Question: I recently started coding in c #(in may this year) and well I find it best to learn by working with code. this application <URL>.
I am trying to recreate it however mine will be saving the information into an sql database(new at this as well). I am having some coding problems though as it does not do what I expect it to do. THis is the main code I am using.
'''
private void GetTotalTimer()
{
//This gets the window that a user has open
SqlConnection RConn = new SqlConnection(@"server=ANDILE-PC;Initial Catalog=Log Records;Integrated Security=SSPI;");
string Connstring = RConn.ToString();
DateTime now = DateTime.Now;
IntPtr hwnd = APIFunc.getforegroundWindow();
Int32 pid = APIFunc.GetWindowProcessID(hwnd);
Process p = Process.GetProcessById(pid);
appName = p.ProcessName;
string time = now.ToString();
const int nChars = 256;
int handle = 0;
StringBuilder Buff = new StringBuilder(nChars);
handle = GetForegroundWindow();
appltitle = APIFunc.ActiveApplTitle().Trim().Replace("", "");
string queryString = "Select Top 1[Window Title] FROM [TimerLogs]";
using (RConn)
{
using (SqlCommand command = RConn.CreateCommand())
{
command.CommandText = queryString;
RConn.Open();
using (SqlDataReader reader = command.ExecuteReader())
{
while (reader.Read())
{
string windowtitle = reader["Window Title"].ToString();
if (appltitle != windowtitle)
{
endTime = DateTime.Now;
appduration = endTime.Subtract(startTime);
cmd = new SqlCommand("insert into [TimerLogs] values (@time,@appName,@appltitle,@Elapsed_Time,@userName)", RConn);
cmd.Parameters.AddWithValue("@time", time);
cmd.Parameters.AddWithValue("@appName", appName);
cmd.Parameters.AddWithValue("@appltitle", appltitle);
cmd.Parameters.AddWithValue("@Elapsed_Time", appduration.ToString());
cmd.Parameters.AddWithValue("@userName", userName);
cmd.ExecuteNonQuery();
RConn.Close();
}
}
reader.Close();
}
RConn.Close();
}
}
}
'''
Unfortunately this is the result.

it is not saving the data as I expect it to. What am i doing wrong I had thought that with the sql reader it would first check for a value and only save if they do not match however it is saving whether there is a match or not.
my reader is returning "{System.Data.SqlClient.SqlDataReader}" instead of the data in the table
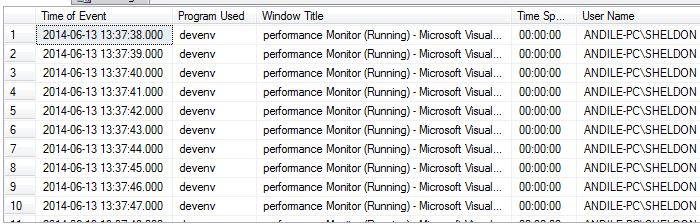
Answer: Ok, we got three problems going on here. Let's focus on your bug first:
You are using 'reader.ToString()' but that method does not what you think it does.
Look it up here -> <URL>.
So, instead of your 'ToString()', you need to access the field you want to compare in a type-safe way by using 'reader.GetString(0)'.
Second problem: Inside your 'else if' block you are closing the SqlDataReader twice. That would throw an exception.
Now, off to the third problem:
Always use one connection object per SQL request. SQL connections are cached in .NET so you don't have to worry about timeloss and by doing that you also don't have to constantly check the state of your connection.
To make things easier, let me show you the magic of using statements:
'''
using (SqlConnection myConn = new SqlConnection(connstring))
{
myConn.Open();
// execute first statement
}
using (SqlConnection myConn2 = new SqlConnection(connstring))
{
myConn2.Open();
// execute second statement
}
'''
Part of a using statement is the declaration of the object you want to use. The object must be of type 'IDisposable'. Inside a using statement, the object is treated as a 'normal' object, for the most part at least. You can't change it's reference (meaning you can't assign a new SqlConnection to myConn2) but that's about it.
Things get more interesting when you leave a using statement. Regardless of how you leave it (return statement inside, an unhandled exception occured, or the program just continues on after having everything executed inside the using statement) the object will be disposed. And in case of a SqlConnection or a SqlDataReader, it's 'Close()' method will also be called as part of the Dispose() implementation.